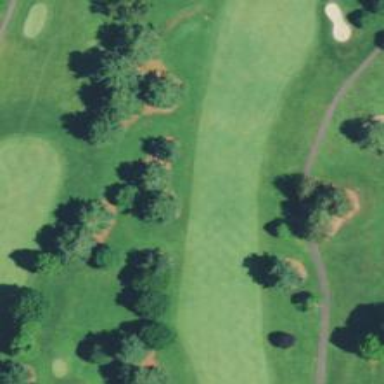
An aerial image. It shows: View of golf hole.